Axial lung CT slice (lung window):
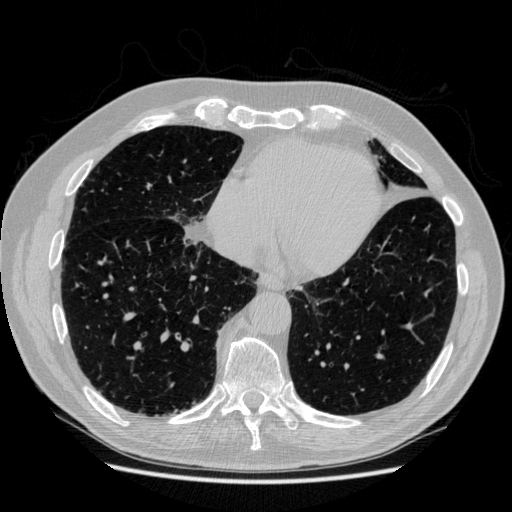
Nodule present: no